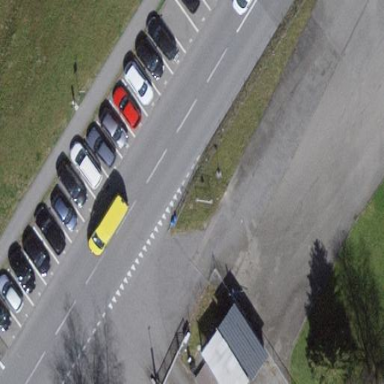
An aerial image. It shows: Street side parking area.